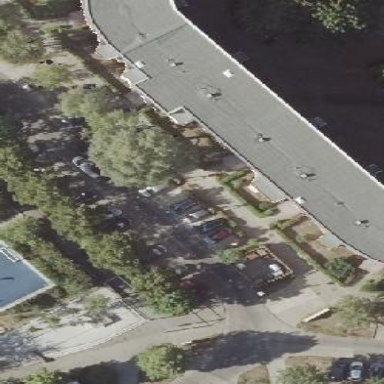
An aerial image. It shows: Street-side parking area with concrete surface.